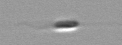
Label: flagellate_morphotype3